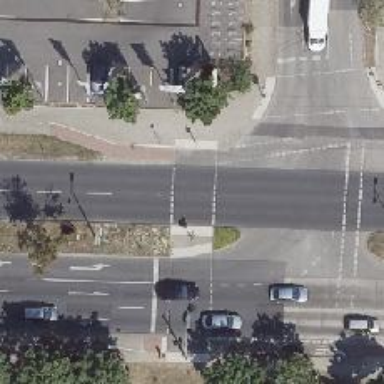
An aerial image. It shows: Footway crossing with traffic signals and central island.